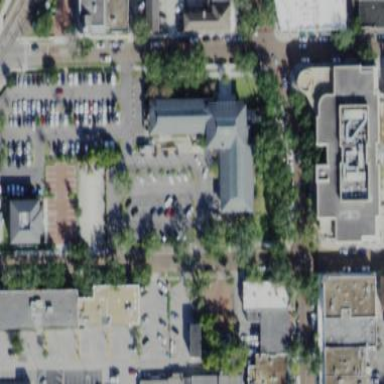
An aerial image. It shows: Town hall building.